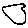
Label: moon